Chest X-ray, PA view. Patient: 55 years old, sex M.
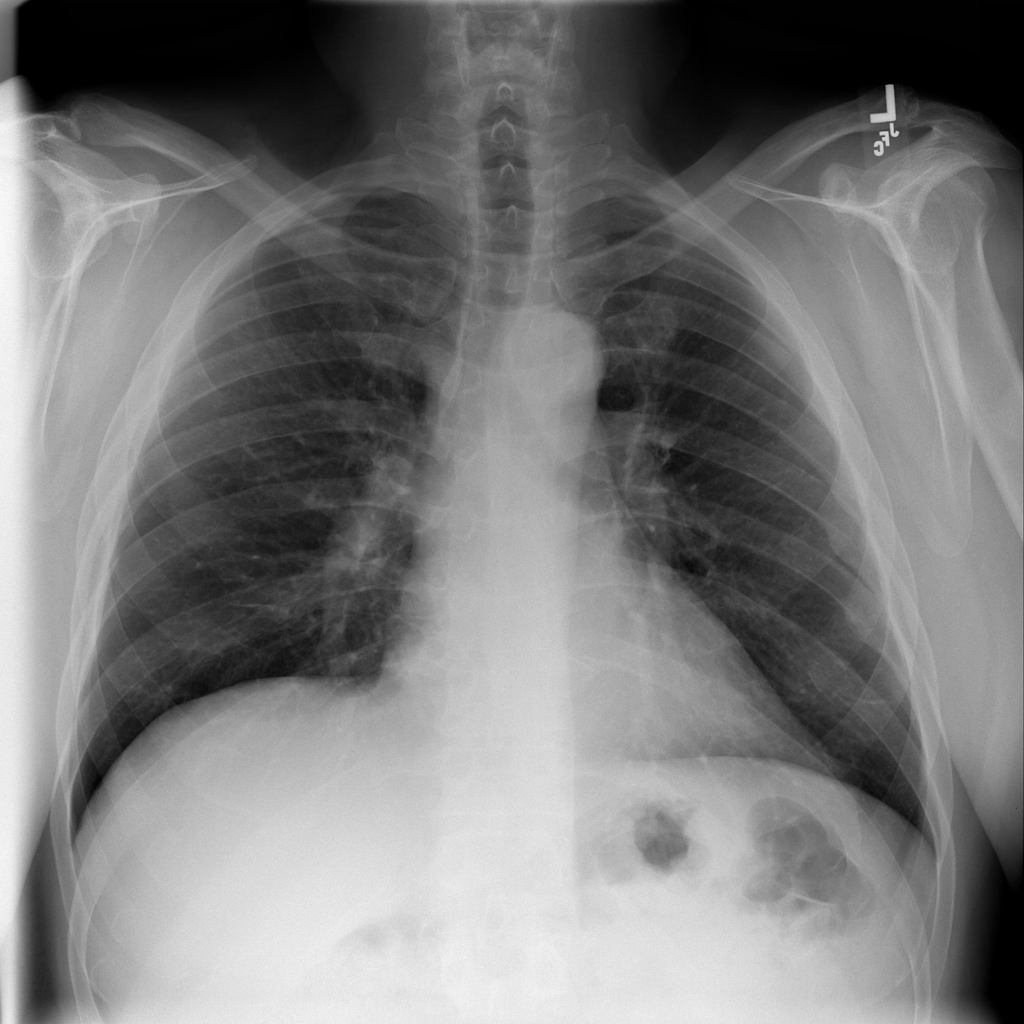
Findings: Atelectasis